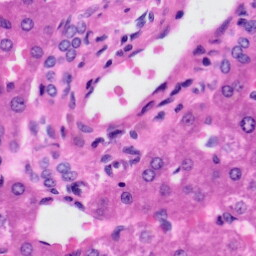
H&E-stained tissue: Liver